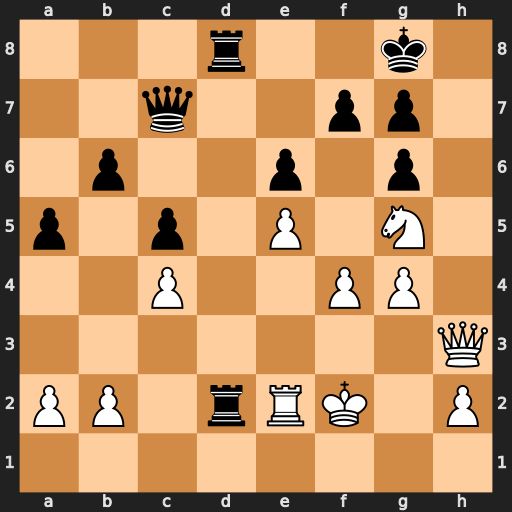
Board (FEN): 3r2k1/2q2pp1/1p2p1p1/p1p1P1N1/2P2PP1/7Q/PP1rRK1P/8
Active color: w
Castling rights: -
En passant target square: -
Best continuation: Qh7+ Kf8 Qh8+ Ke7 Qxg7 Rxe2+ Kxe2